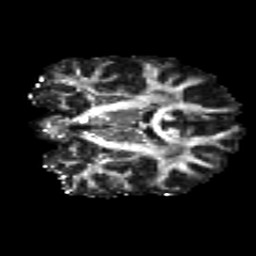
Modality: FA
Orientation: coronal
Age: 27
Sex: male
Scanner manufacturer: siemens
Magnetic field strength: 3 T
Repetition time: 8.8 s
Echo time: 0.085 s